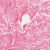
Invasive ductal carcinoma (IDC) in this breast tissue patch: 0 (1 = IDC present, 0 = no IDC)